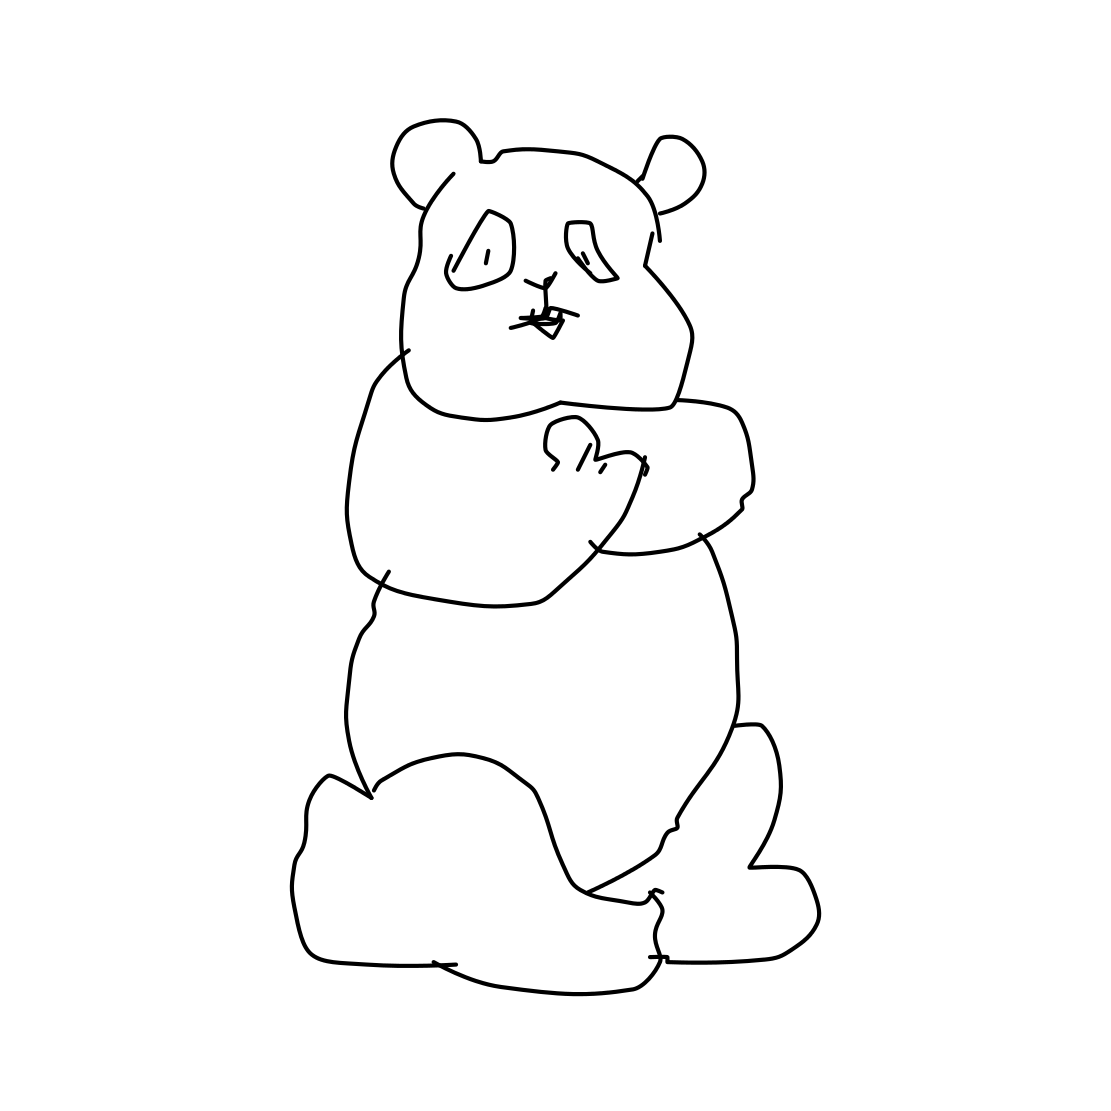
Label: panda